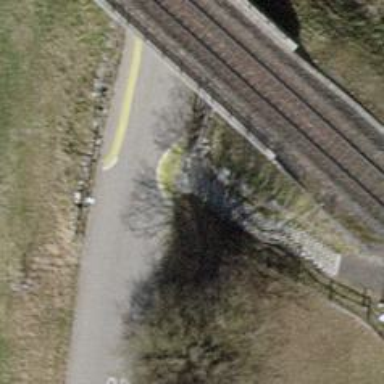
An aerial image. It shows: Road with steps.